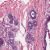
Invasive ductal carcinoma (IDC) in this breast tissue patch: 0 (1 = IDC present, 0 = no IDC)